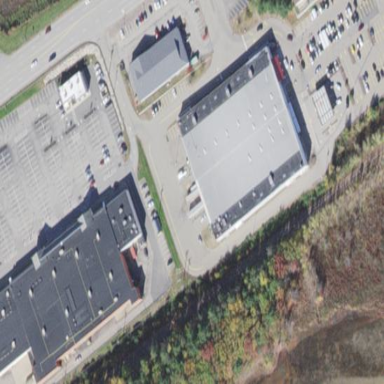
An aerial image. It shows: Wholesale shop housed in building.